Aerial crown-view tile of a tropical tree (Barro Colorado Island, Panama), acquired 20250512:
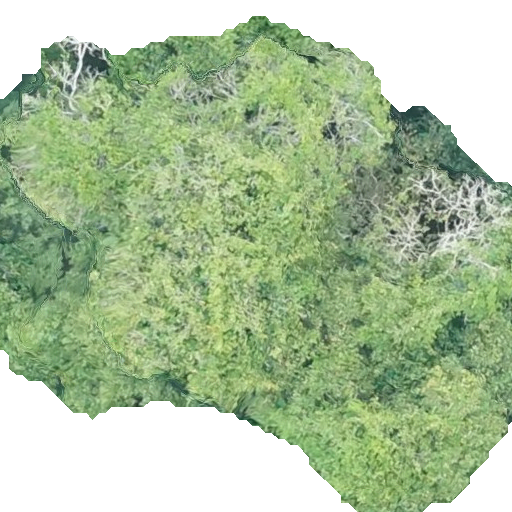
Species: Handroanthus guayacan
GBIF accepted scientific name: Handroanthus guayacan
Crown area: 302.795 m²